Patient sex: M
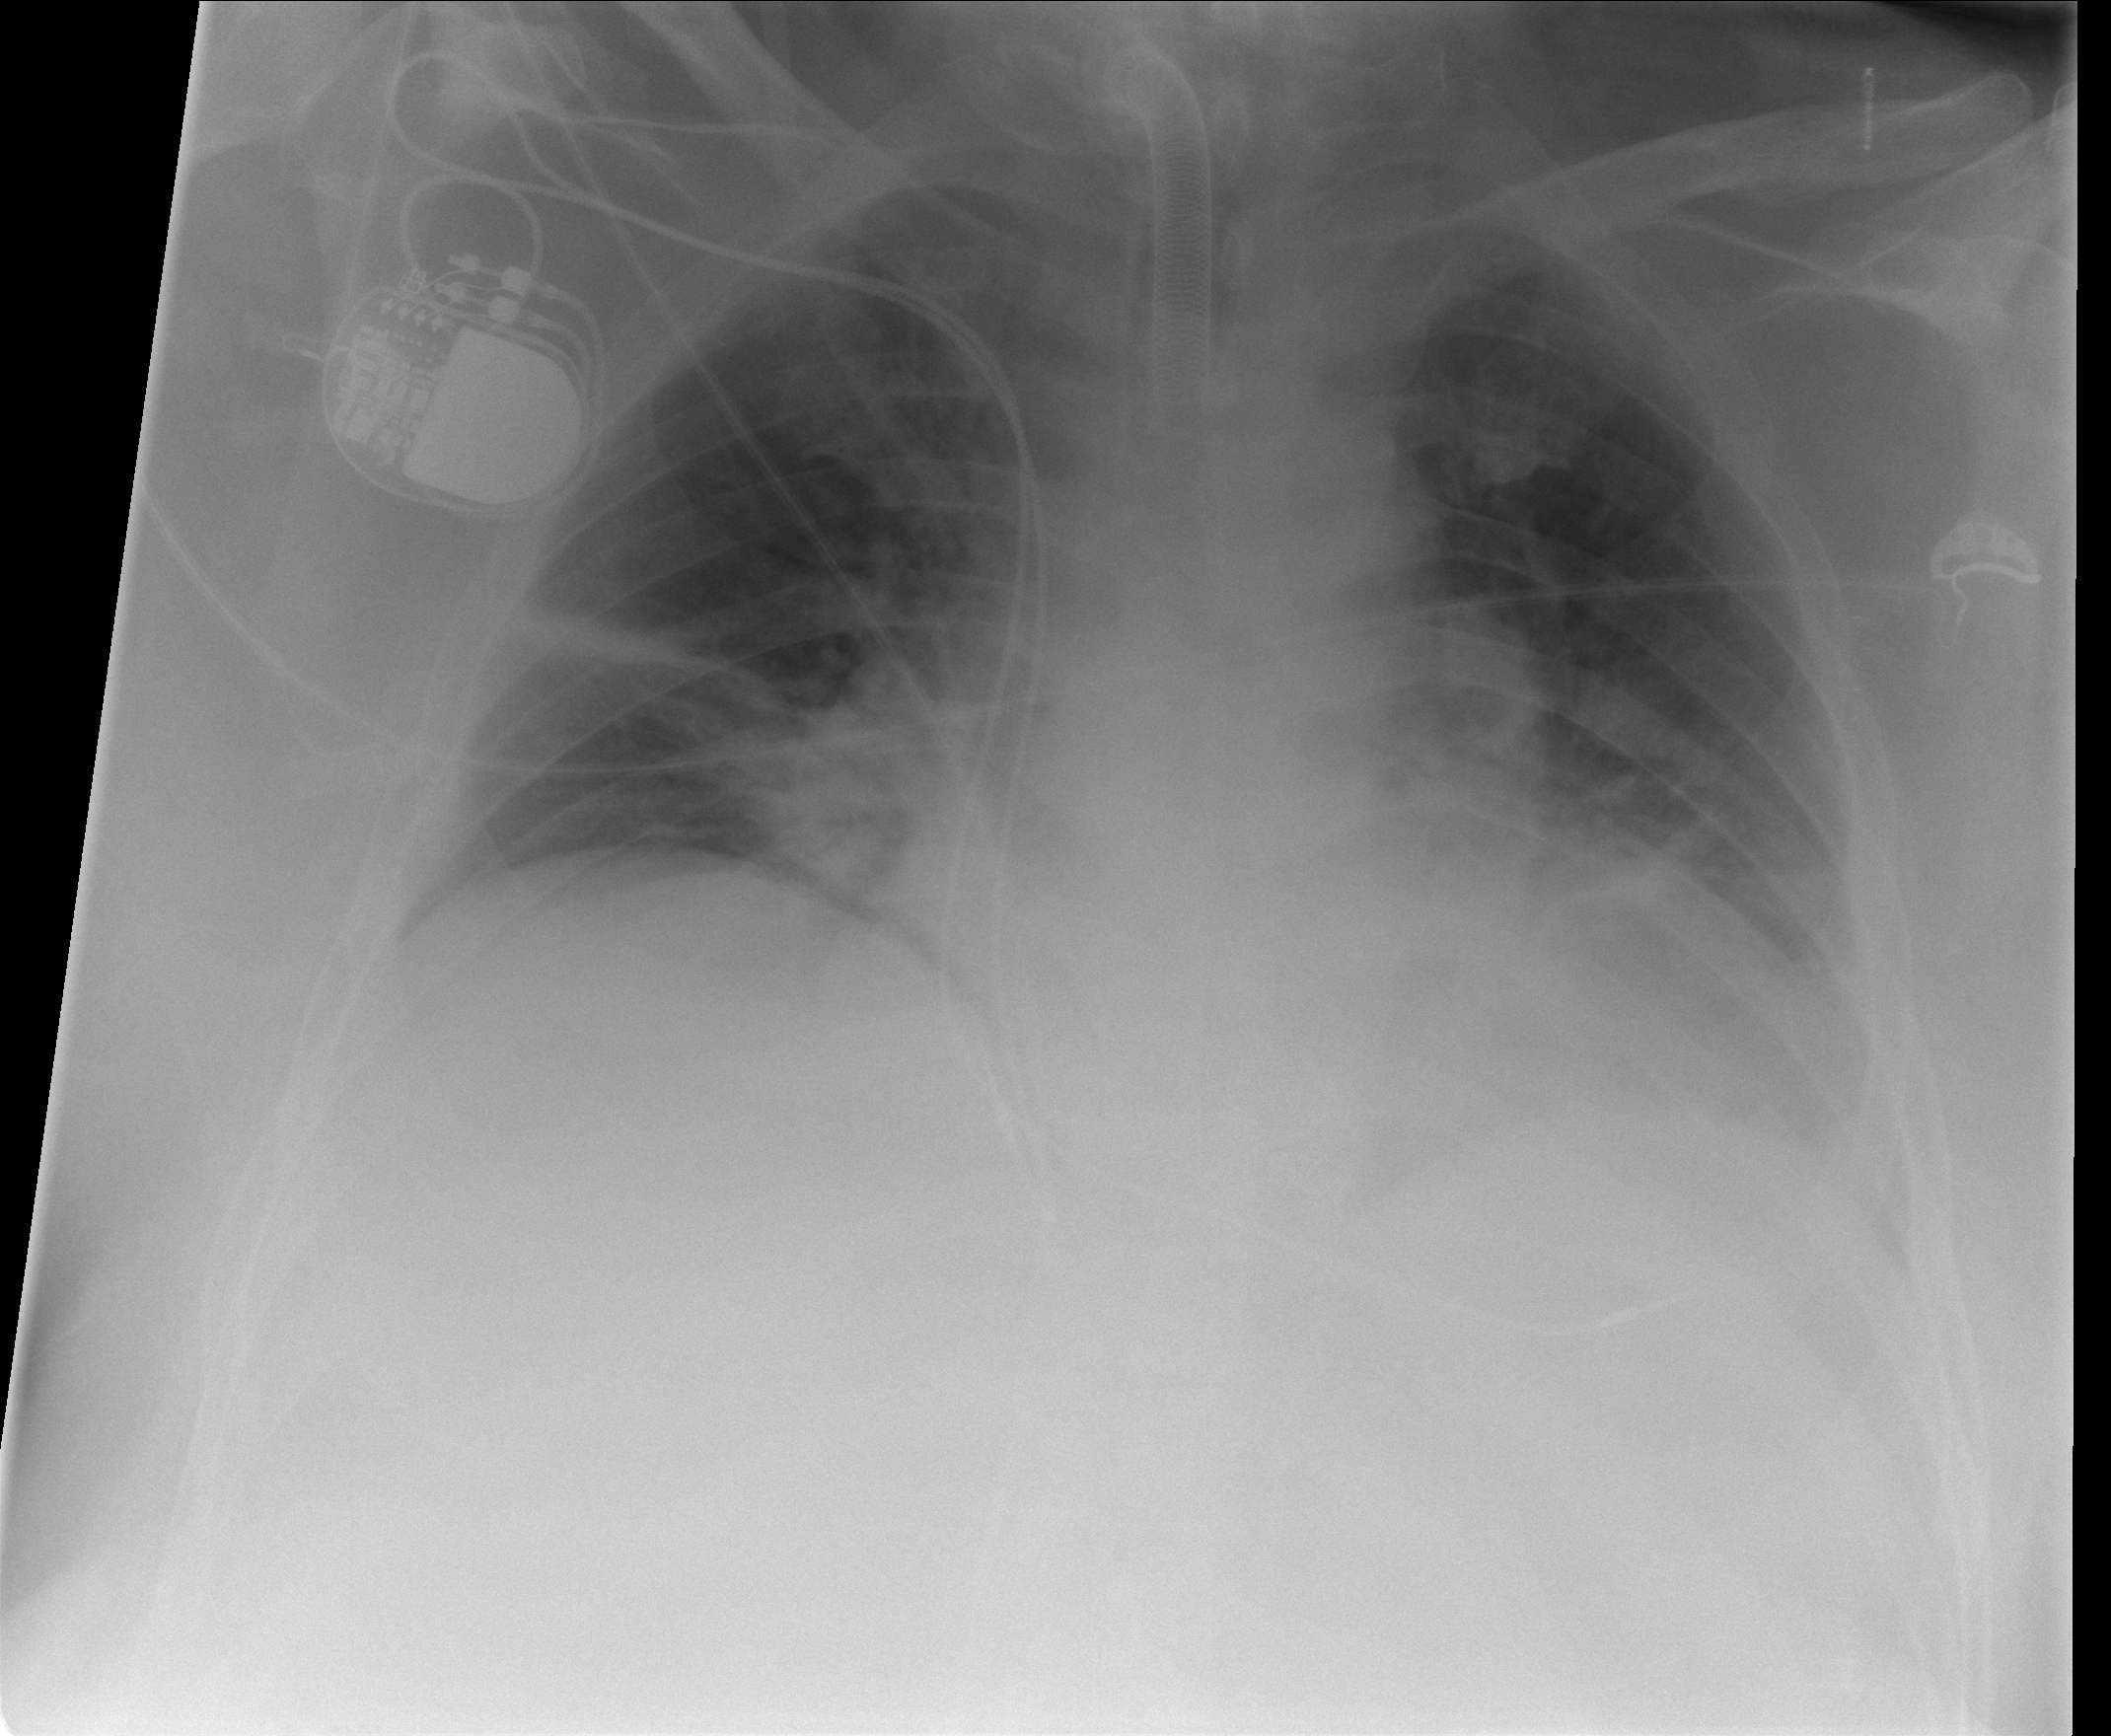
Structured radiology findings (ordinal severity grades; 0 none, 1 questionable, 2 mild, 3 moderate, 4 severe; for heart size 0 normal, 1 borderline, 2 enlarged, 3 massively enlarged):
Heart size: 2
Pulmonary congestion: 2
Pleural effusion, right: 0
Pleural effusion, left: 2
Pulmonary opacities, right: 0
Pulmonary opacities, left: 0
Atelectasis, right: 2
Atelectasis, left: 2